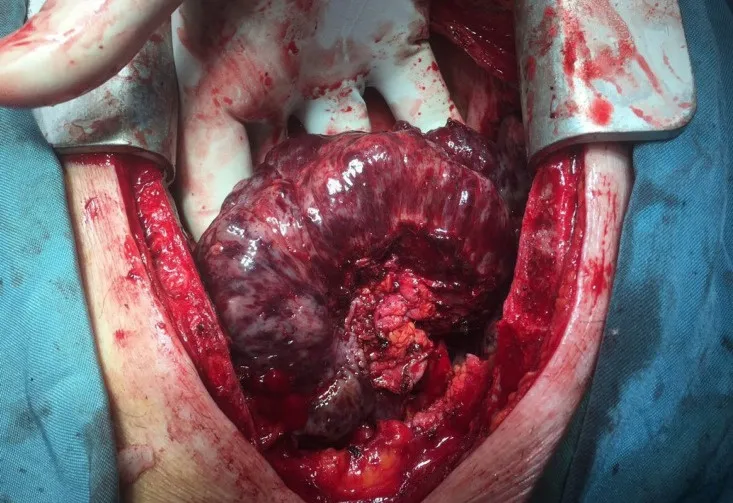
Gross appearance of the pericardial mass in the operating room after total resection.
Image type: medical_photograph (other_medical_photograph)